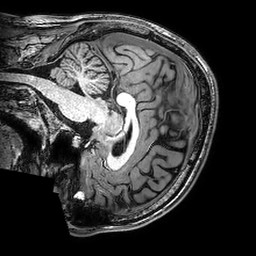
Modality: T1w
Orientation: sagittal
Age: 22
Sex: male
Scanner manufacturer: philips
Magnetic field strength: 3 T
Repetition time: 0.008396 s
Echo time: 0.00387 s